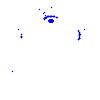
Particle: electron